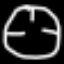
Label: clock